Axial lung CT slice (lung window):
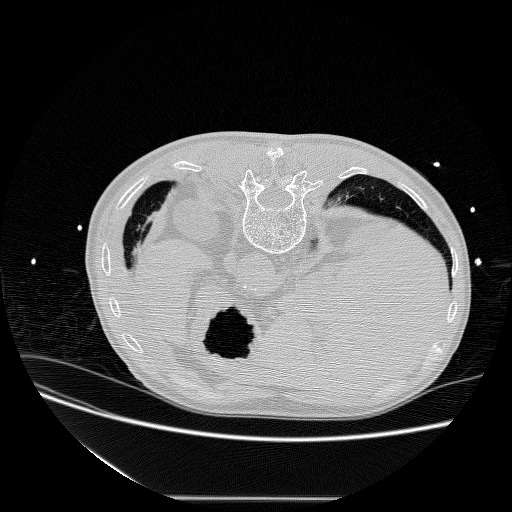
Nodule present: no